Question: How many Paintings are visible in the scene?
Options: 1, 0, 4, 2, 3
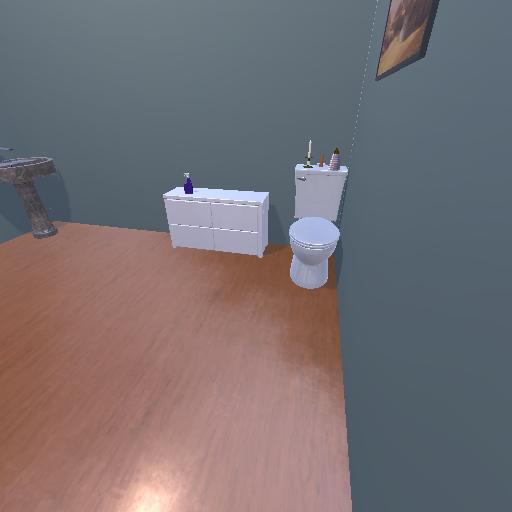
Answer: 1